Question:
This is a screenshot of Steam's client window being resized.
Steam's client window has two cool features.
1. Custom window which is very responsive.
2. Cool glass resize effect, different from standard windows (Thought it might be a side effect strongly related to 1)
Let's say I wanna create similar window using winapi. How can I do it?
I don't ask about widget-management related stuff, but about technical winapi tricks.
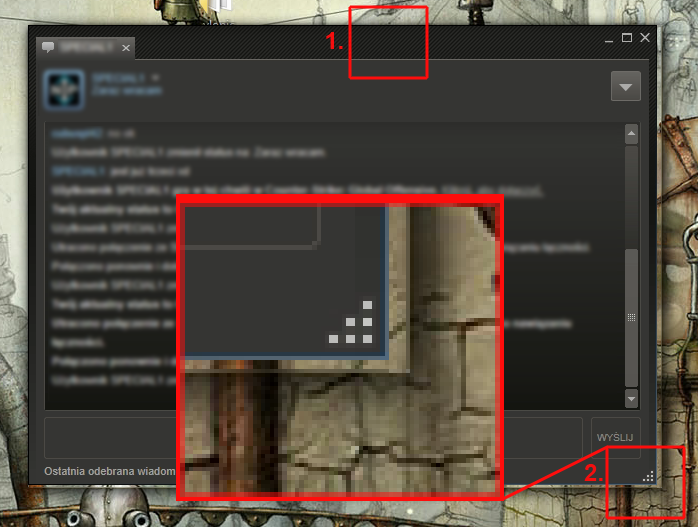
Answer: Basically, you can do almost anything with your window. But most of the tricks are to be implemented manually.
1. What is 'very responsive' I don't know. If you mean that the window has no standart border, it is easy to implement: do not specify WS_BORDER and WS_CAPTION when creating a WS_POPUP window. After that you will have to draw a border and a caption yourself. Handle WM_ERASEBKGND and WM_PAINT messages, draw background, menus, all as usual.
2. This effect seems to me more like a bug. It happens this way: the window is resized, it gets a WM_SIZE message, processes it, Windows sends a WM_ERASEBKGND message which the window ignores. Thus, the system draws a new shadow around new window frame which is not yet filled with new window image. And here we get this cool glass effect: old image of underlaying windows with a windows aero shadow. You can try to disable windows shadows and look at this effect.
In order to create a custom resizing border, you might find useful these functions: 'LoadCursor', 'SetCursor', 'MoveWindow'.
In order to draw your custom borders, you can use standart GDI functions. Also you can create a handful of child windows and delegate drawing to them. This is basics of winapi.